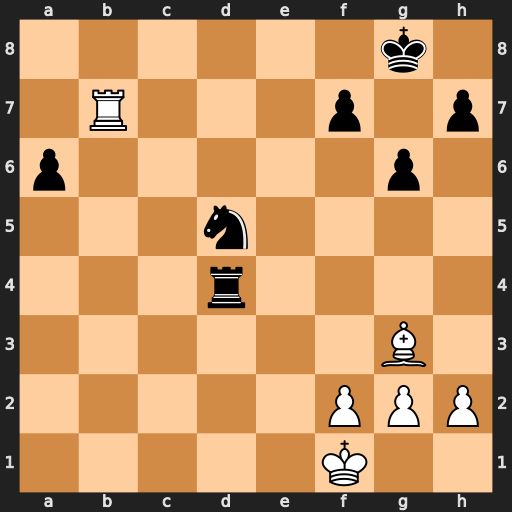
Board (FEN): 6k1/1R3p1p/p5p1/3n4/3r4/6B1/5PPP/5K2
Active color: w
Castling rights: -
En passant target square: -
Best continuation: Rb8+ Kg7 Be5+ Kh6 Bxd4